Question: i am doing small 'matlab' code where have to open a directory and then select image from there , the selected image has to be stored in a variable I i have loaded directory using
'''
[mat, dirc] = uigetfile('*.png', 'Select a file');
'''
image is loaded loaded in matlab like this

i want "selected image to be saved in a variable".
Please help me to do it .
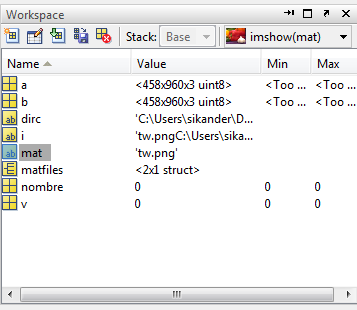
Answer: You can read the image file
'''
img = imread( fullfile(dirc, mat) );
'''